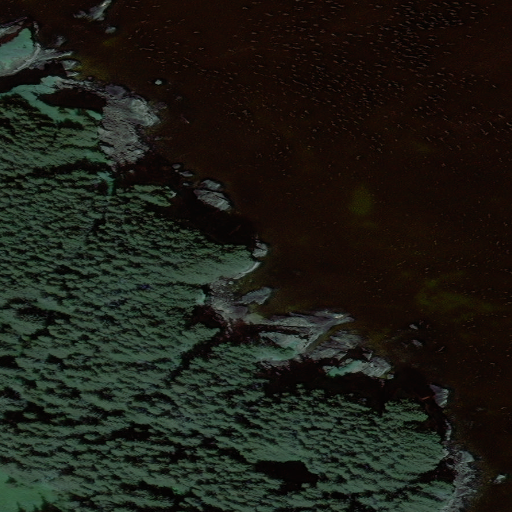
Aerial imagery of cape in Alaska named Shields Point containing only unknown